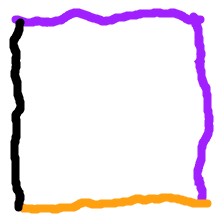
Shape: square